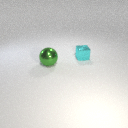
large green metal sphere to the left of small cyan metal cube